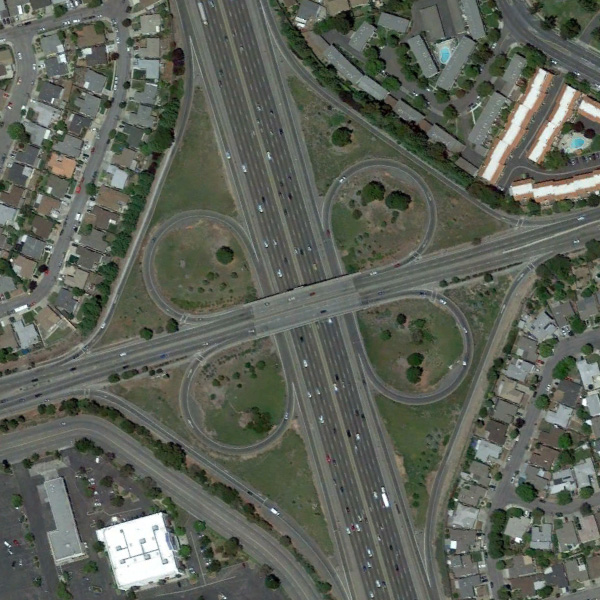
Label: Viaduct